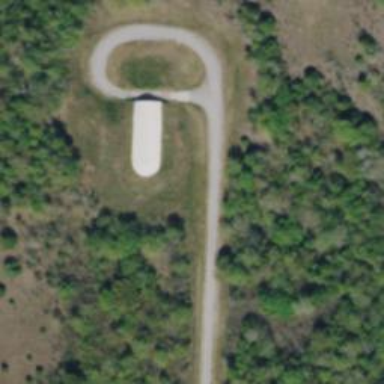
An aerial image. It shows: Military bunker.